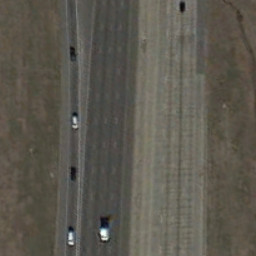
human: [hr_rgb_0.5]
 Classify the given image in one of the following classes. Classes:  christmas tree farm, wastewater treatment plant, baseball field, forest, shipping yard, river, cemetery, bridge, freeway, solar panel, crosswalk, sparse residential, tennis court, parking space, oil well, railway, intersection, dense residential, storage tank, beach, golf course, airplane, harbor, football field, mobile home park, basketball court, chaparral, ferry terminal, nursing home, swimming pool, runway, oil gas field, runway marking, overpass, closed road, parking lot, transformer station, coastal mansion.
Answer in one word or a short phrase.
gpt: freeway